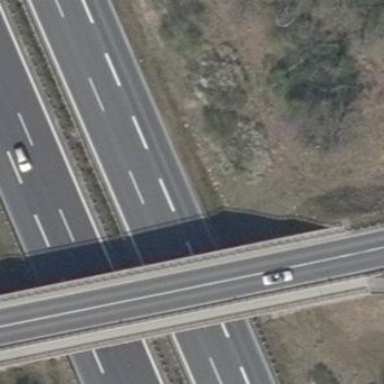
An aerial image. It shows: Bridge with beam structure.